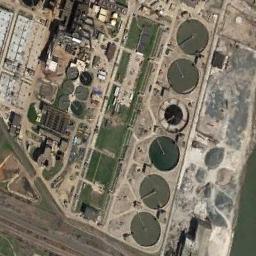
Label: storage_tank